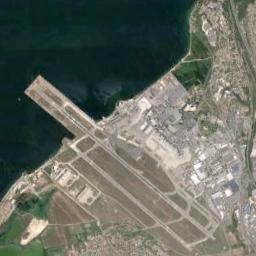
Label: airport